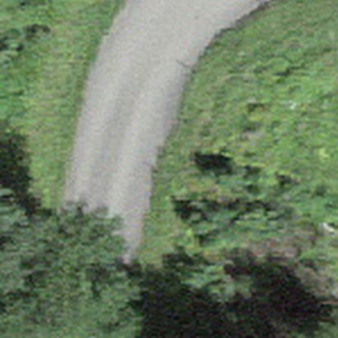
Label: other